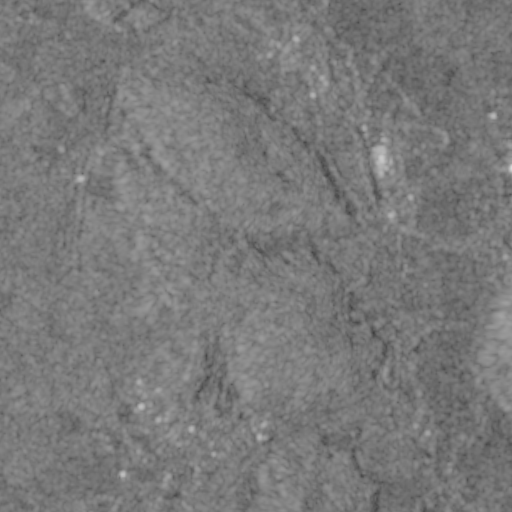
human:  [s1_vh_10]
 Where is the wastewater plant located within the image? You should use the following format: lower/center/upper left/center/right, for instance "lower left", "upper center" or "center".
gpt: The wastewater plant is located in the lower right of the image.
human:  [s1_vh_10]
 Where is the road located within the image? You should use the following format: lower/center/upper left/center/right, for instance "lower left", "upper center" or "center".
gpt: There is no road in the image.

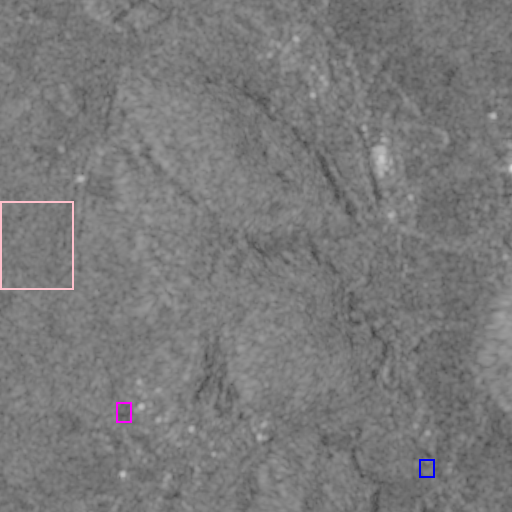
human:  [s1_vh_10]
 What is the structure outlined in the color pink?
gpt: The structure outlined in pink is a crop field.
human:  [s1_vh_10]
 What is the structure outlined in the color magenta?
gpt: The structure outlined in magenta is a park.
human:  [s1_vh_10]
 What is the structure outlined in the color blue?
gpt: The structure outlined in blue is a wastewater plant.
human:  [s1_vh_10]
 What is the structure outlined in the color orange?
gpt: There is no orange outline.